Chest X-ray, PA view. Patient: 70 years old, sex F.
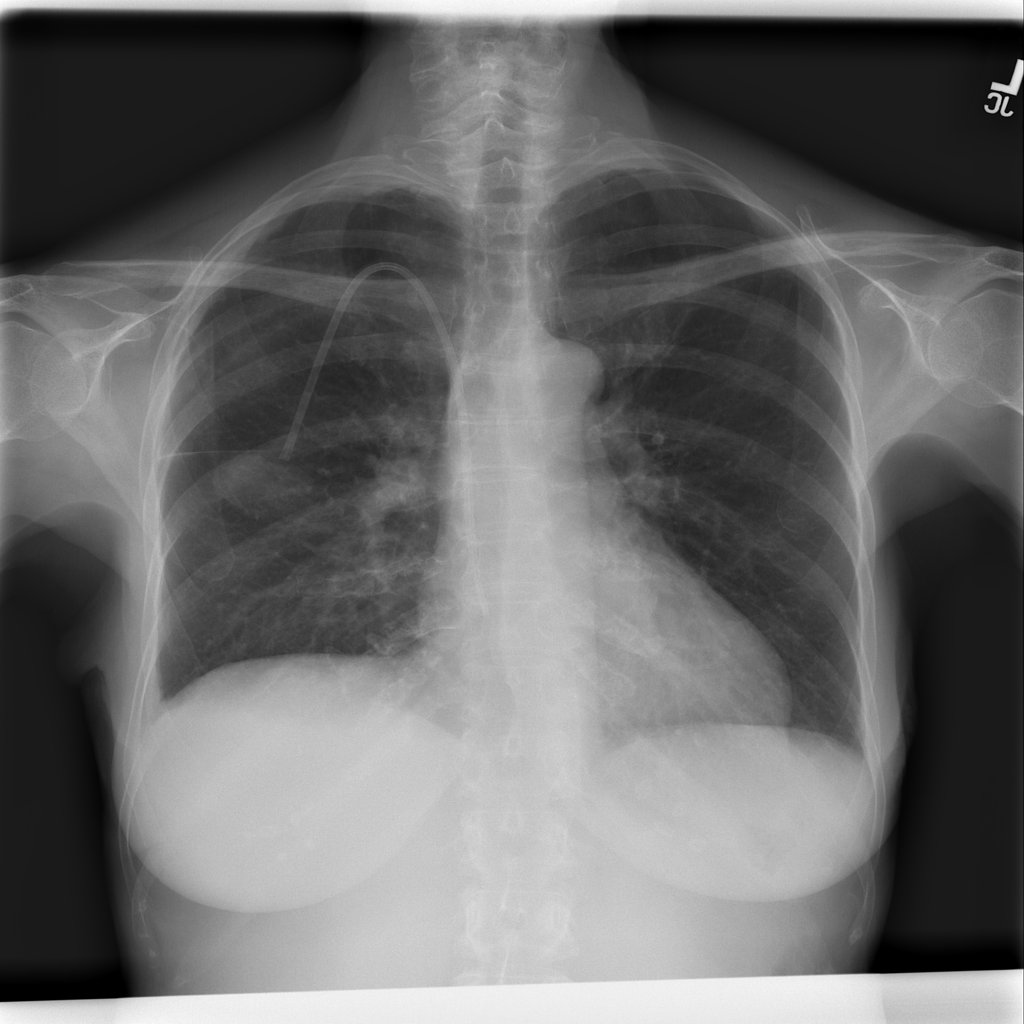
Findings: No Finding